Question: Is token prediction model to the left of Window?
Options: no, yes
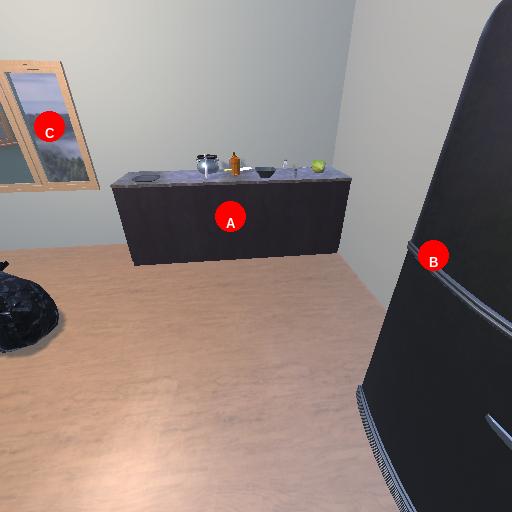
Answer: no